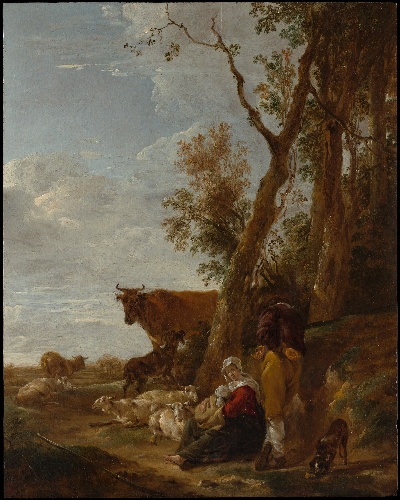
Title: Rest
Artist: Nicolaes Berchem
Artist bio: Dutch, Haarlem 1621/22–1683 Amsterdam
Date: 1644
Object type: Painting
Classification: Paintings
Medium: Oil on wood
Dimensions: 17 x 13 1/2 in. (43.2 x 34.3 cm)
Department: European Paintings
Credit line: Purchase, 1871
Accession year: 1871
Repository: Metropolitan Museum of Art, New York, NY
Tags: Men|Women|Cows|Dogs|Landscapes